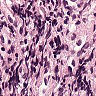
Metastatic tissue present: no